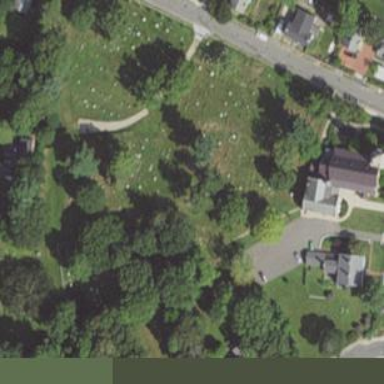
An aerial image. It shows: Cemetery with historical significance.